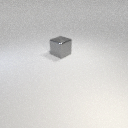
large gray metal cube